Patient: sex F, age 56
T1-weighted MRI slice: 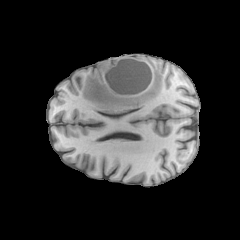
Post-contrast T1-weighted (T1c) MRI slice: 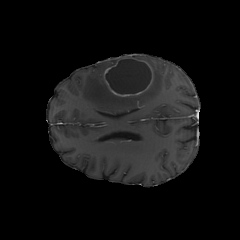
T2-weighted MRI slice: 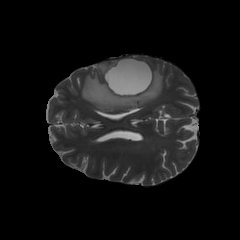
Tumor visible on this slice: yes
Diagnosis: Glioblastoma, IDH-wildtype
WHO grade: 4